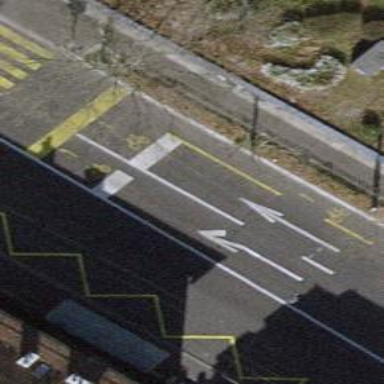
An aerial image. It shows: Tertiary road with asphalt surface and trolley wire.